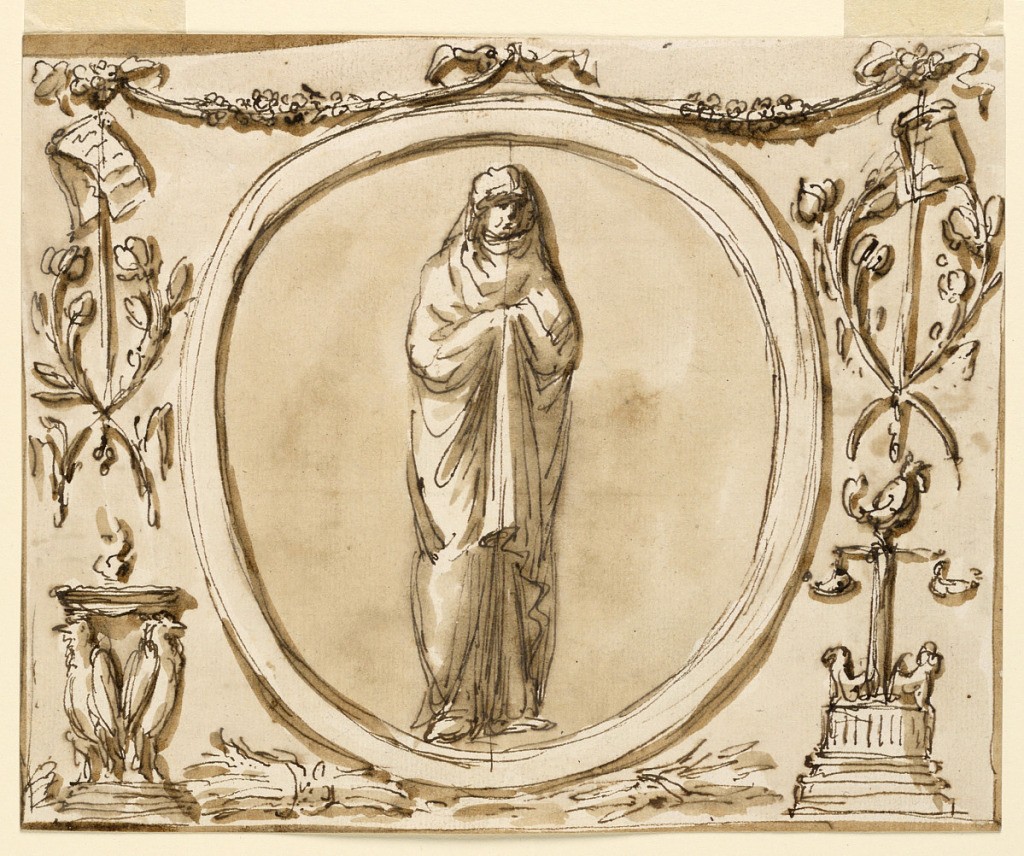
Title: Design for the Decoration Above a Mirror, Noble Cabinet, Palazzo Altieri
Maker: Giuseppe Barberi, Italian, 1746–1809
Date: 1789–1793
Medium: Pen and brown ink, brush and brown wash on off-white laid paper
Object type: Drawing
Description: A variation of 1901-39-1371. Below the medallion with Vestal are bunches of ears of grain. Below, at right, a lamp. The altar at left is supported by standing birds.

Roundel with a vestal, for decoration over mirror, noble cabinet, Palazzo Altieri. (PDM '91)